Question: Given the following :
'''
public class NavigationCanvas extends Canvas implements MouseListener,MouseMotionListener,KeyListener {
public void paint(Graphics g)
{
// some code
// more
// ...
g.setColor(Color.black);
// drawing each Line
for (int i=0; i<length; i++)
{
Line2D currLine = m_lines.get(i);
g.drawLine((int)currLine.getX1(),(int)currLine.getY1(),
(int)currLine.getX2(),(int)currLine.getY2());
g.drawLine((int)currLine.getX1()+1,(int)currLine.getY1()+1
,(int)currLine.getX2()+1,(int)currLine.getY2()+1);
g.drawLine((int)currLine.getX1()+2,(int)currLine.getY1()+2
,(int)currLine.getX2()+2,(int)currLine.getY2()+2);
}
}
...
}
'''
When I draw the lines of 'currLine' I get this :

As you can see , I made 3 calls to 'drawline()' , to make it more bold ,but it still doesn't quite
as I wanted .
How can I draw one bold line ?
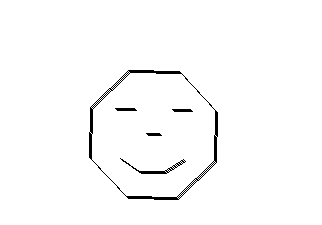
Answer: 'Graphics2D#setStroke' controls the style of line that is painted. <URL> is the default implementation of 'Stroke' and has a number of parameters, the one you're most interested in is the width.

'''
import java.awt.BasicStroke;
import java.awt.BorderLayout;
import java.awt.Dimension;
import java.awt.EventQueue;
import java.awt.Graphics;
import java.awt.Graphics2D;
import javax.swing.JFrame;
import javax.swing.JPanel;
import javax.swing.UIManager;
import javax.swing.UnsupportedLookAndFeelException;
public class TestStroke {
public static void main(String[] args) {
new TestStroke();
}
public TestStroke() {
EventQueue.invokeLater(new Runnable() {
@Override
public void run() {
try {
UIManager.setLookAndFeel(UIManager.getSystemLookAndFeelClassName());
} catch (ClassNotFoundException | InstantiationException | IllegalAccessException | UnsupportedLookAndFeelException ex) {
}
JFrame frame = new JFrame("Testing");
frame.setDefaultCloseOperation(JFrame.EXIT_ON_CLOSE);
frame.setLayout(new BorderLayout());
frame.add(new TestPane());
frame.pack();
frame.setLocationRelativeTo(null);
frame.setVisible(true);
}
});
}
public class TestPane extends JPanel {
@Override
public Dimension getPreferredSize() {
return new Dimension(200, 200);
}
@Override
protected void paintComponent(Graphics g) {
super.paintComponent(g);
Graphics2D g2d = (Graphics2D) g.create();
int width = getWidth();
int height = getHeight();
int xDif = width / 4;
int yDif = height / 4;
g2d.setStroke(new BasicStroke(1, BasicStroke.CAP_ROUND, BasicStroke.JOIN_ROUND));
g2d.drawLine(xDif, yDif, width - xDif, yDif);
g2d.setStroke(new BasicStroke(2, BasicStroke.CAP_ROUND, BasicStroke.JOIN_ROUND));
g2d.drawLine(width - xDif, yDif, width - xDif, height - yDif);
g2d.setStroke(new BasicStroke(3, BasicStroke.CAP_ROUND, BasicStroke.JOIN_ROUND));
g2d.drawLine(width - xDif, height - yDif, xDif, height - yDif);
g2d.setStroke(new BasicStroke(4, BasicStroke.CAP_ROUND, BasicStroke.JOIN_ROUND));
g2d.drawLine(xDif, height - yDif, xDif, yDif);
g2d.dispose();
}
}
}
'''
Have a look at <URL> for more details